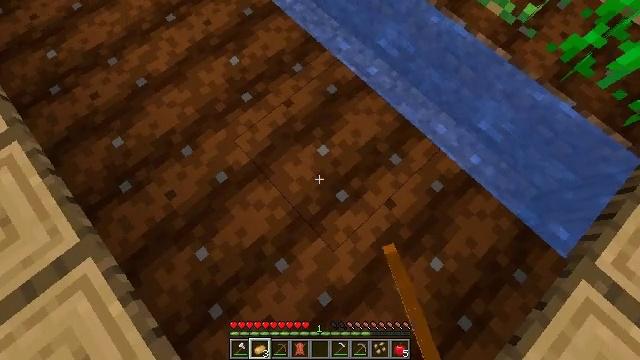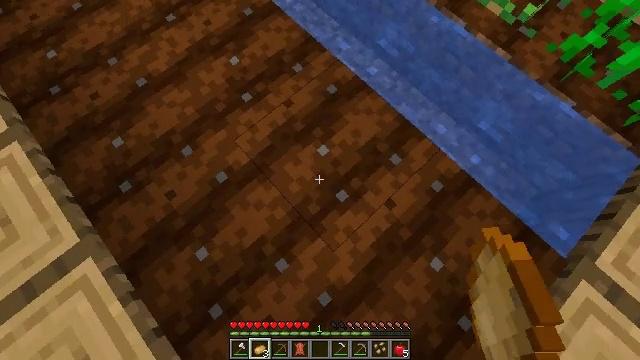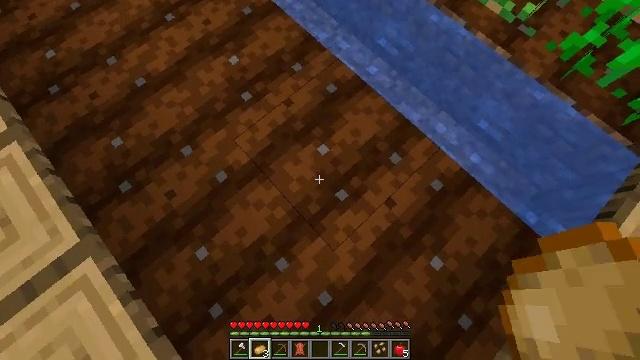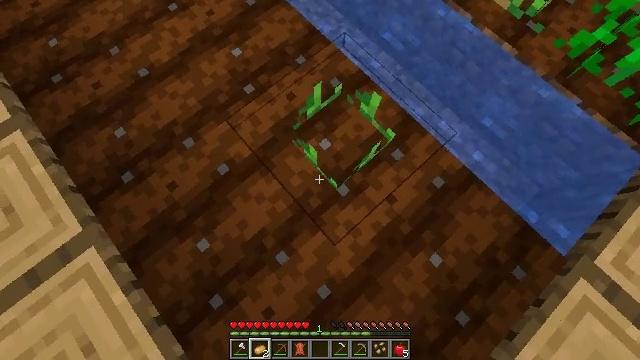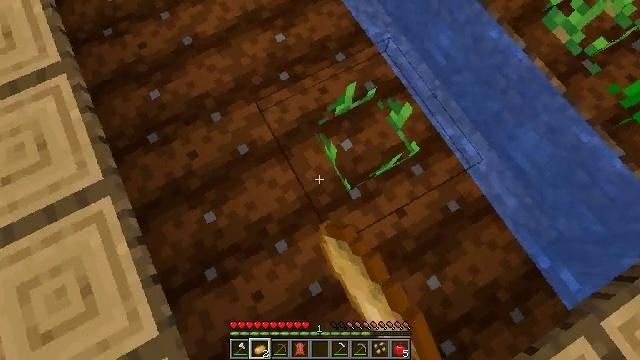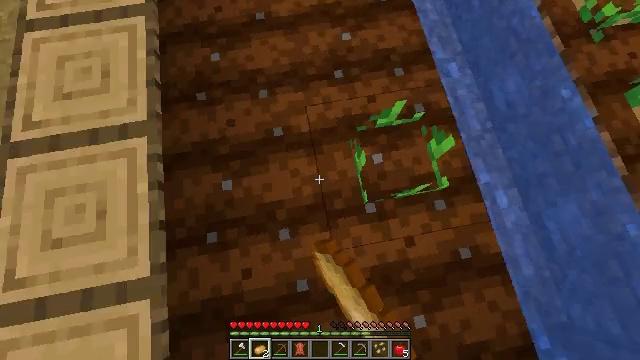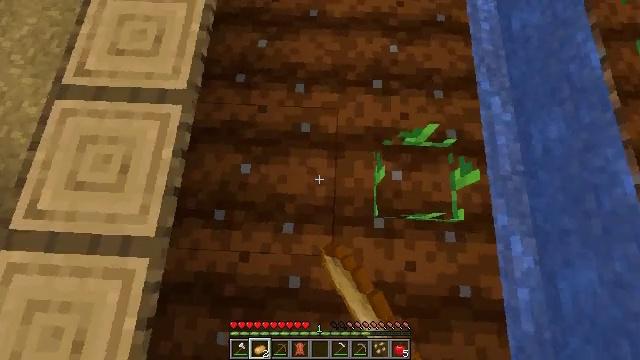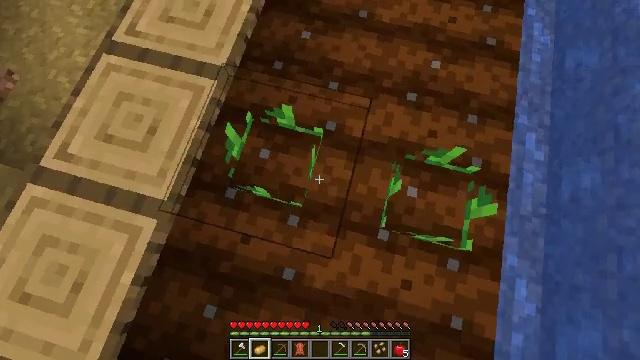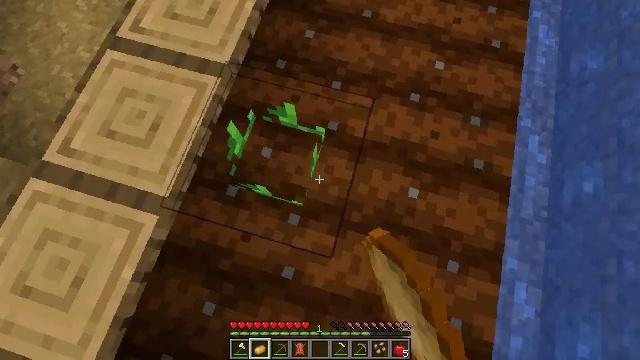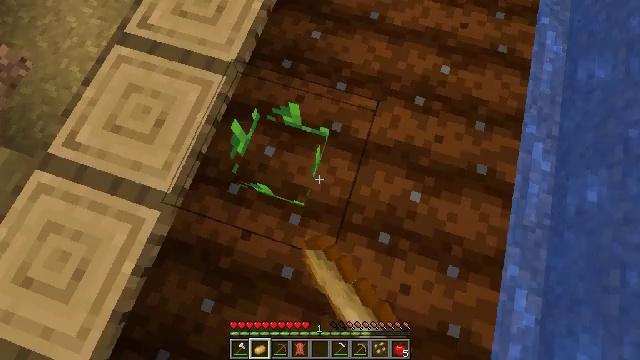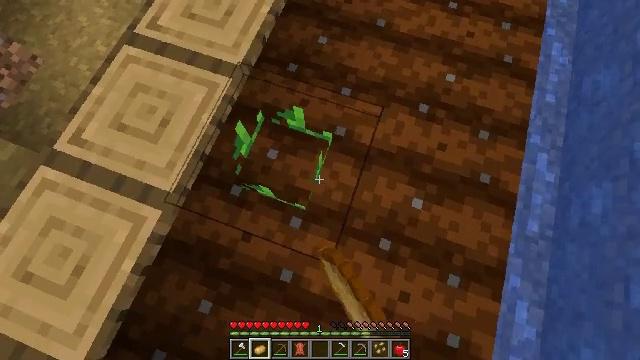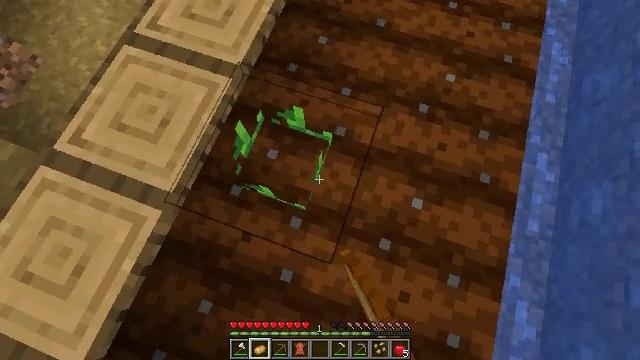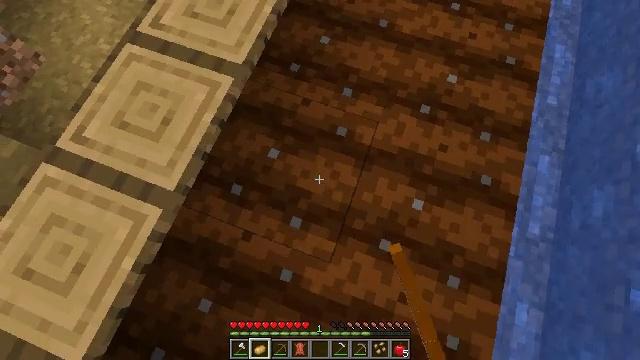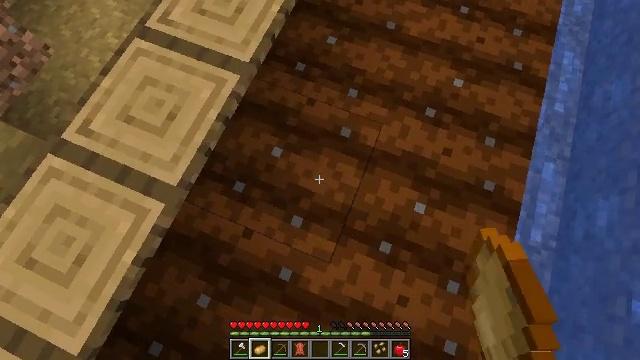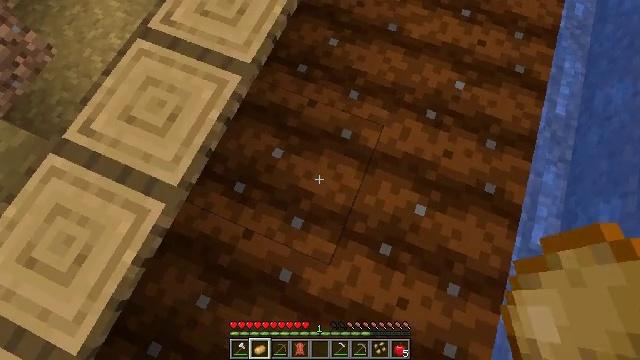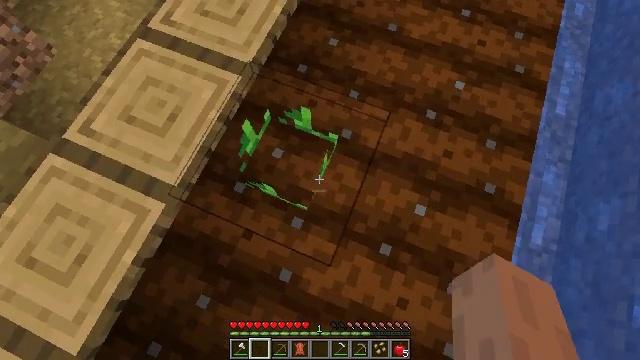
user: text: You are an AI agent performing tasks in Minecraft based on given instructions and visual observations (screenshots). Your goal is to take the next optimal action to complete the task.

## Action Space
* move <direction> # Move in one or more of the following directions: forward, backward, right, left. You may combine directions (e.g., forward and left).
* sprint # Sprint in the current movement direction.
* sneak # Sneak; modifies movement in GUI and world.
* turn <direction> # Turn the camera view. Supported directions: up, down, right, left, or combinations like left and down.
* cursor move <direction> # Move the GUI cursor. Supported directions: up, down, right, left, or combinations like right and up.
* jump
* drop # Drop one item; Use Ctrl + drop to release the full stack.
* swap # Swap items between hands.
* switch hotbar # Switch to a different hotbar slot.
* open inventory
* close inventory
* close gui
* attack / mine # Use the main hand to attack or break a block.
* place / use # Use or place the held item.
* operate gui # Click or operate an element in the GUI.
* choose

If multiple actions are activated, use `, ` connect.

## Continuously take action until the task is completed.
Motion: motion action
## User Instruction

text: Attack the farmland to gather it.
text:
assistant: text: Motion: no_op
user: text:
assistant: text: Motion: no_op
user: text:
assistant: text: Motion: turn left and down, use / place
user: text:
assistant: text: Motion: turn left, use / place
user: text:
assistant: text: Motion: turn left, use / place
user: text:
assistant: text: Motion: turn left
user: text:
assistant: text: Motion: turn left, use / place
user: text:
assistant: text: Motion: turn left, use / place
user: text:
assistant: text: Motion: turn left, use / place
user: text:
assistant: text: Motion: turn left
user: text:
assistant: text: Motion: no_op
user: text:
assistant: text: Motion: no_op
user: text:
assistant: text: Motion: turn left
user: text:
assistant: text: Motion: no_op
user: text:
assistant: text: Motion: use / place
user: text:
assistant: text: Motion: turn left, use / place
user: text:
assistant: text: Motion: turn right, use / place
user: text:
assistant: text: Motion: turn right, use / place
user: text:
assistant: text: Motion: turn right
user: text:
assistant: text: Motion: use / place
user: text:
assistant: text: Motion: use / place
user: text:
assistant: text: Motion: use / place
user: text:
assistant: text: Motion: turn up, use / place
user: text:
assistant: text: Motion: turn up
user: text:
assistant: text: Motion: turn right and up
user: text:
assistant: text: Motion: move back, turn right and up
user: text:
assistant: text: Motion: move back, turn right and up
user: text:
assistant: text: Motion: move back
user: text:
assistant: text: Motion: move back
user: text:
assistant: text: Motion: move back